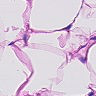
Metastatic tissue present: no